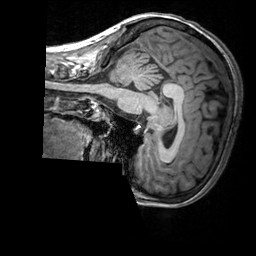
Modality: T1w
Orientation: sagittal
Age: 25
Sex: female
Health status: healthy
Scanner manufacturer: siemens
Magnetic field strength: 3 T
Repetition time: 2.3 s
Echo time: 0.00303 s